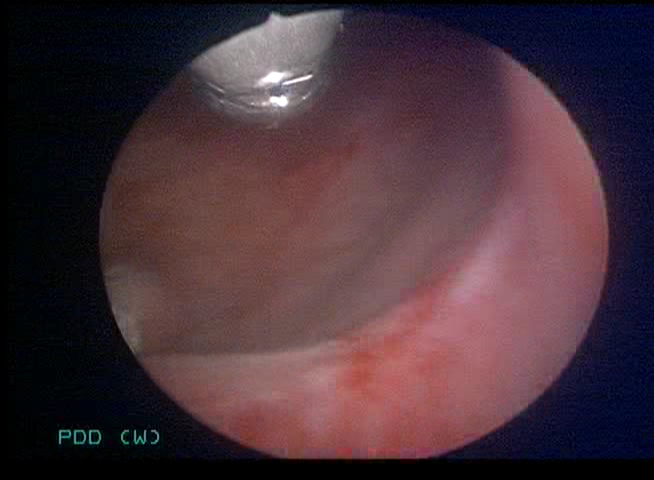
Modality: WLC
Class: Normal mucosa
Bladder cancer association: No